Question: I am trying to use a text field in my word template document but I confused which one should I use?!!
which one you recommend?
1. Rick text
2. Text
3. Text Form Field
My second question is how to address these component in Macro? I use below code:
ActiveDocument.FormFields("TextboxName")
Third question is how to ? so many website use .Value but I don't know why I cannot find this field in above component.
Last question is: if I use any form field, it is even coming in check print.:(

I am using word 2007.
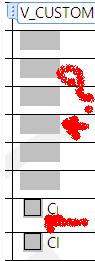
Answer: 1. You would add : textFormField.
2. you would pass value by Me.FormFields("Text1").Result = "abc"
3. in your controls tab, somewhere next to the formField control find the "formFieldShadding" control. when you select that control your gray shadding will disappear.